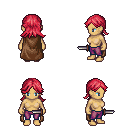
a pixel art fantasy rpg character, female body template, human, tanned skin, brown cape, magenta pants, ruby red loose hair, dagger, four views (front, back, left, right), 2x2 character sprite sheet, small pixel art, hard edges, no anti-aliasing